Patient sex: M
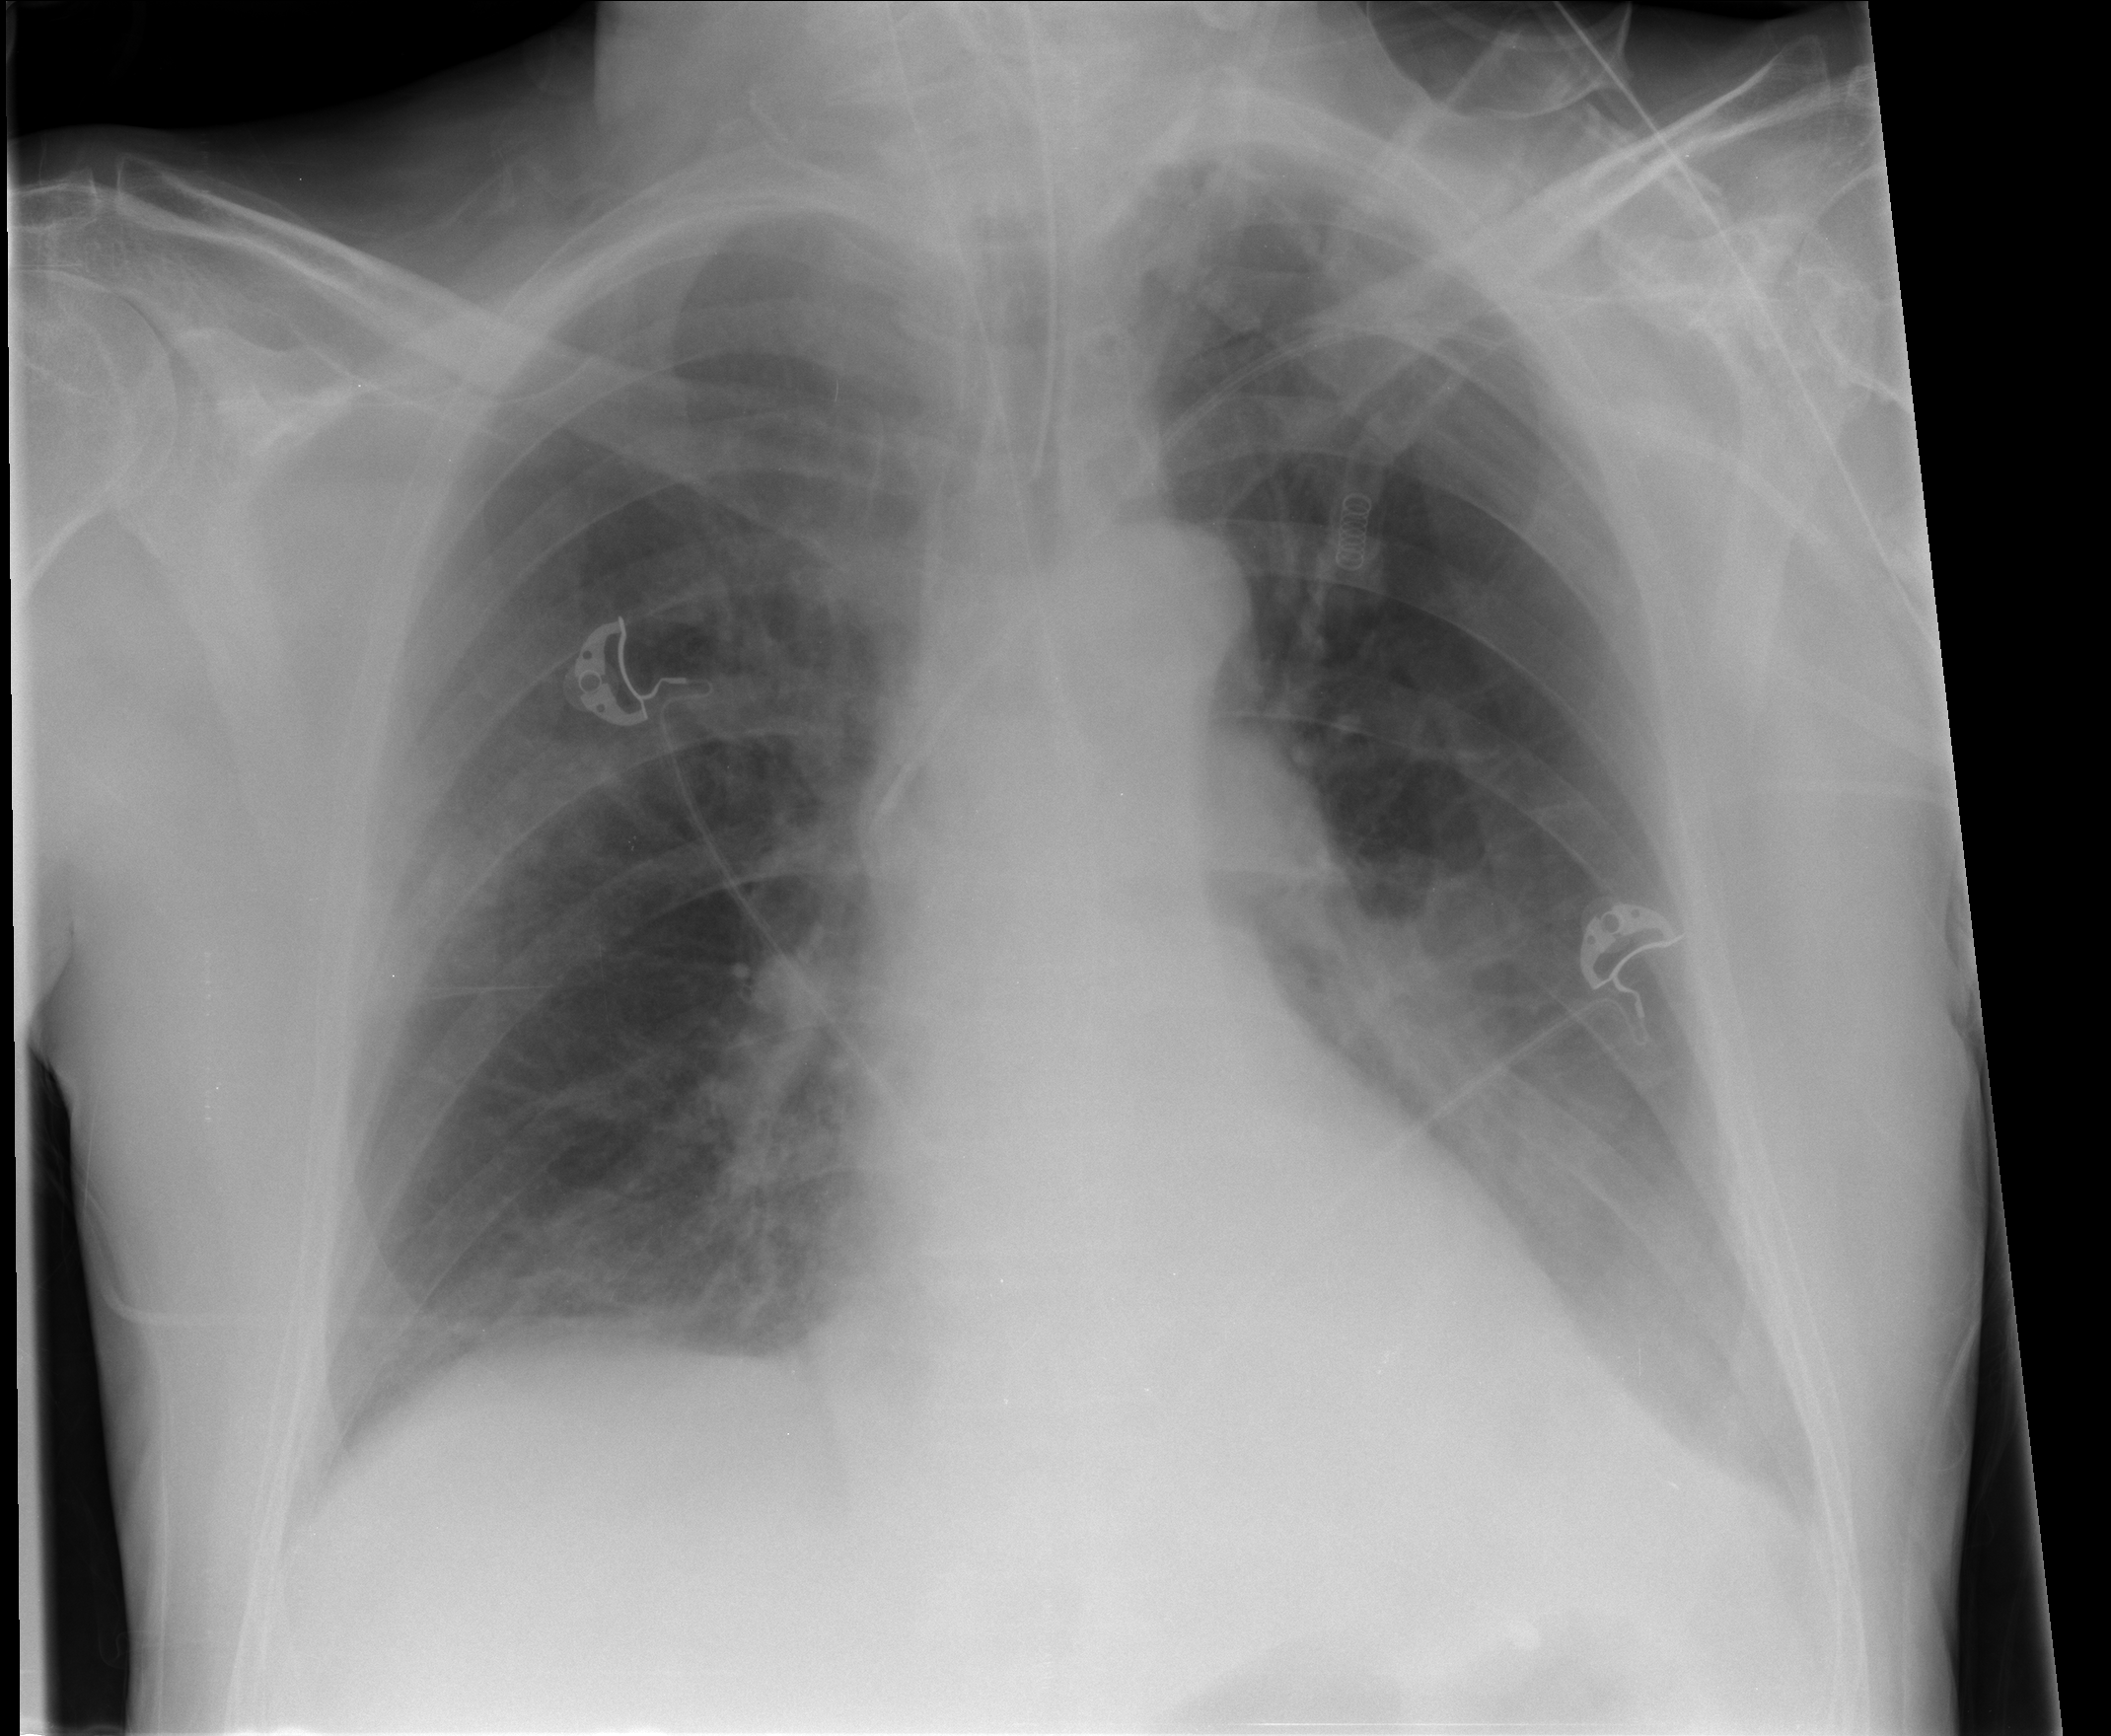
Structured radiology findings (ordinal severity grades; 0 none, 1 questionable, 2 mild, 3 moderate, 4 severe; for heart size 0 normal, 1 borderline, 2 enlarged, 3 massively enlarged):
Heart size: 0
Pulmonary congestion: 0
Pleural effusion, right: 0
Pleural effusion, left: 0
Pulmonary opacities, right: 2
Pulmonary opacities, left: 0
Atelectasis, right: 0
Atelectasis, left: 0